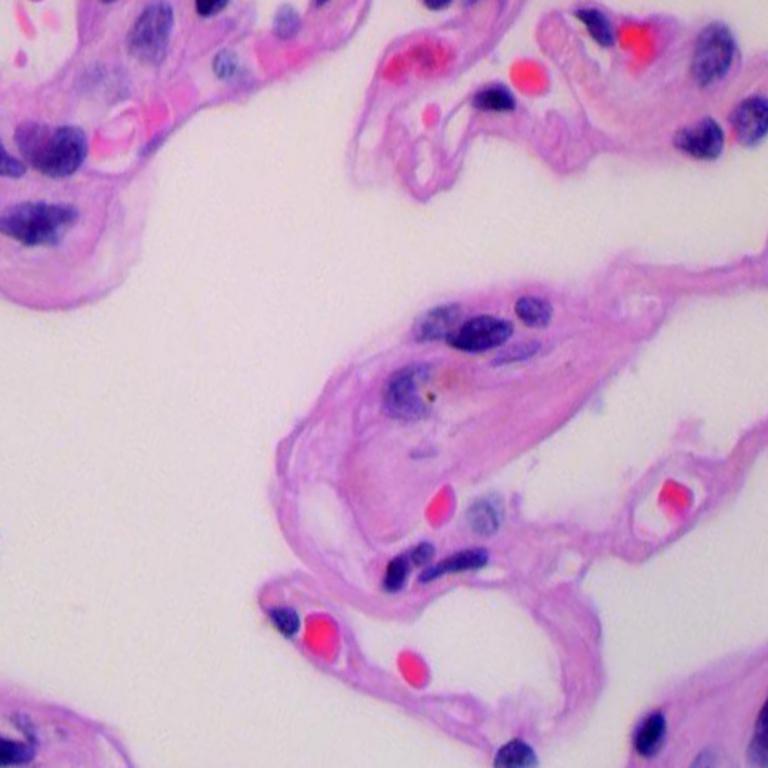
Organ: lung
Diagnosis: benign